Aerial crown-view tile of a tropical tree (Barro Colorado Island, Panama), acquired 20250715:
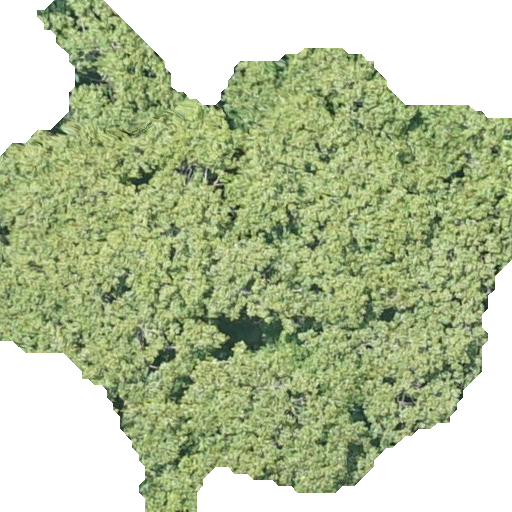
Species: Apeiba membranacea
GBIF accepted scientific name: Apeiba membranacea
Crown area: 281.192 m²